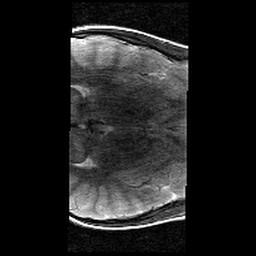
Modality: T2w
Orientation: axial
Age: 12
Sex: male
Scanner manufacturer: siemens
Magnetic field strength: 3 T
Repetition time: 9.23 s
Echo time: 0.067 s